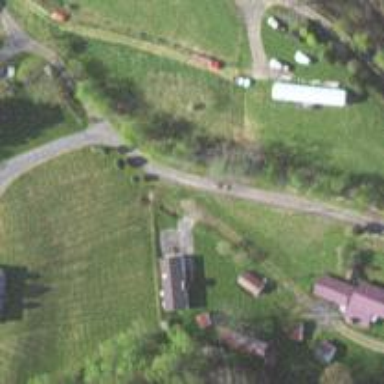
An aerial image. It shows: Driveway leading to service road.